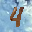
Label: 4